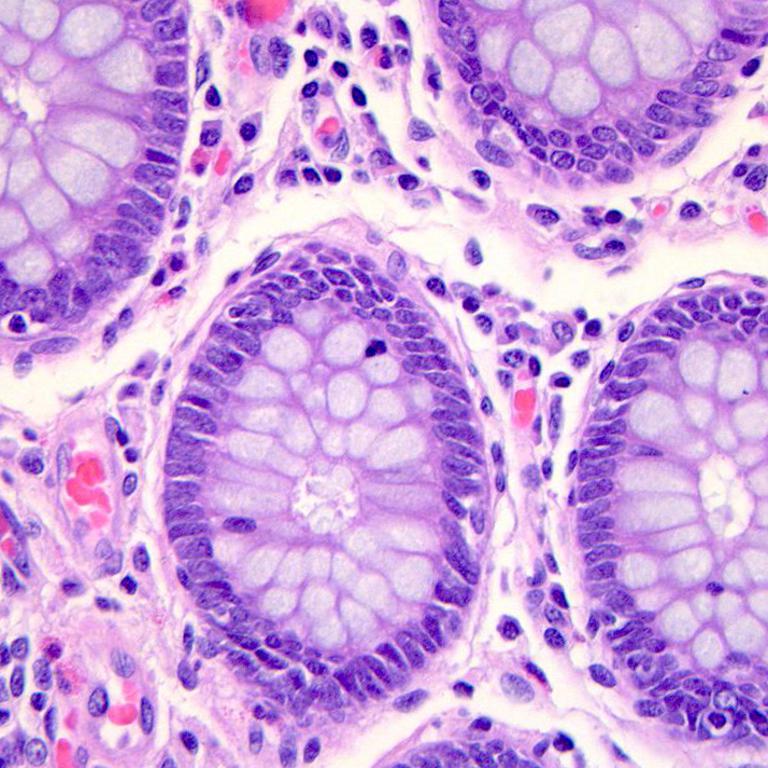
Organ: colon
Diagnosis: benign